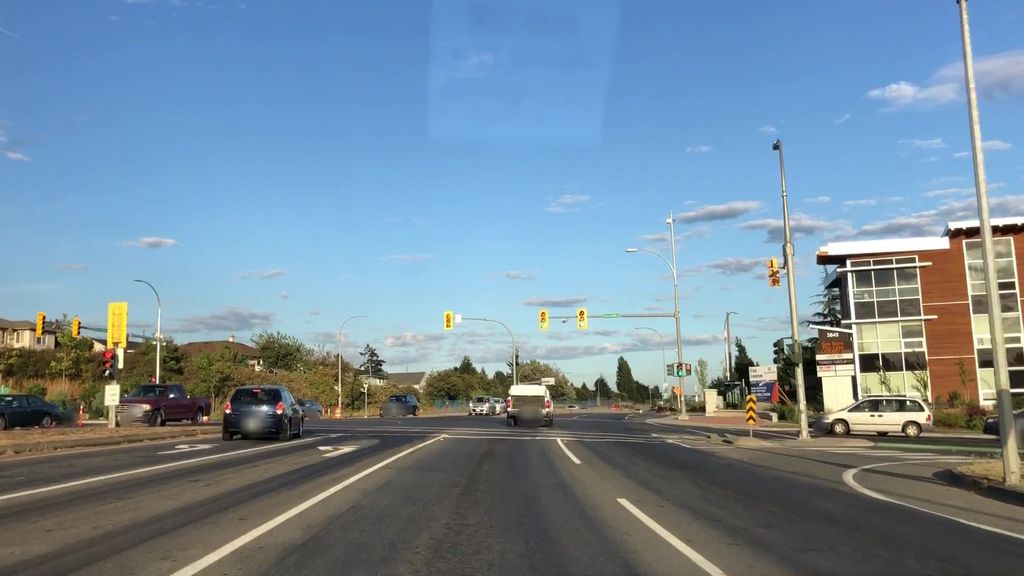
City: victoria